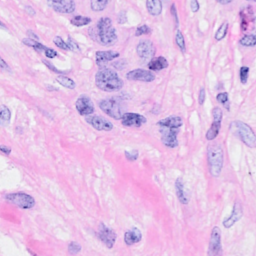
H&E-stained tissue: Breast